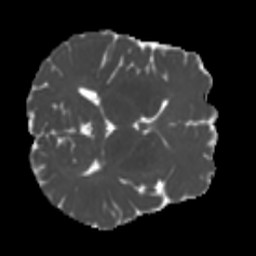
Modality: MD
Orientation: axial
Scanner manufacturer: siemens
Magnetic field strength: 3 T
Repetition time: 4 s
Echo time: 0.0594 s